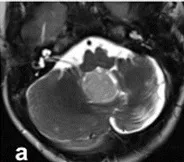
Imaging and Histopatological features of MB2. MRI. Axial T2-weighted image.
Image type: radiology (mri)